Interaction volume radius: 10 \u00c5
Interaction volume height: 20 \u00c5
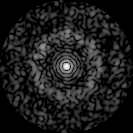
Disorder parameter: 0.7914